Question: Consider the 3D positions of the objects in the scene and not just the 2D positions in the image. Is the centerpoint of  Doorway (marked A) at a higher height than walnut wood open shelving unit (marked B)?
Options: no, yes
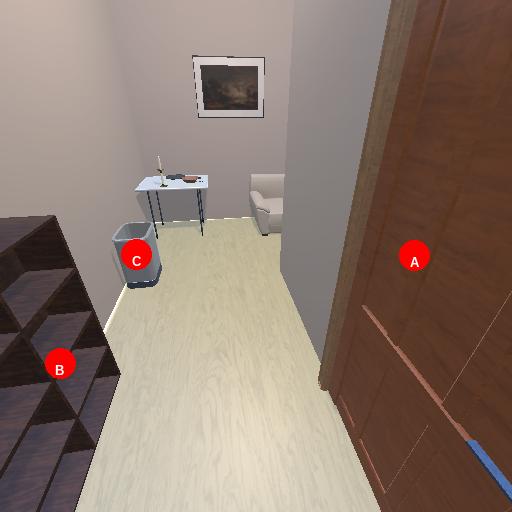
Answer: no